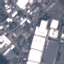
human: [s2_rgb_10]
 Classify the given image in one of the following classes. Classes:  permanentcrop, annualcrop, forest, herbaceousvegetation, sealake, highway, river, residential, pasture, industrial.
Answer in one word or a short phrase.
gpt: Industrial